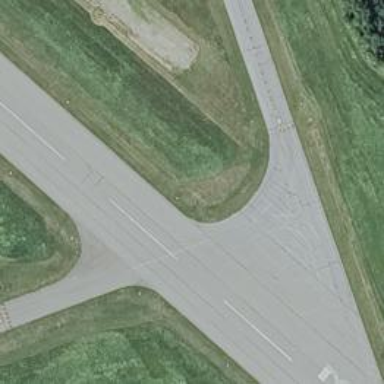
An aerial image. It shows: Image of taxiway at airport.